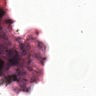
Metastatic tissue present: no